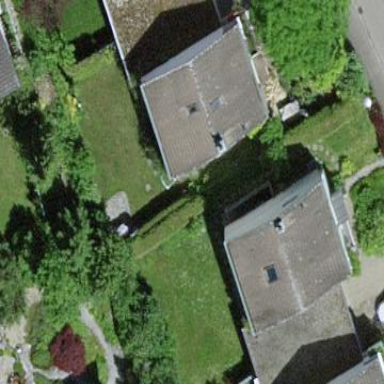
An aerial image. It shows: Semidetached house.